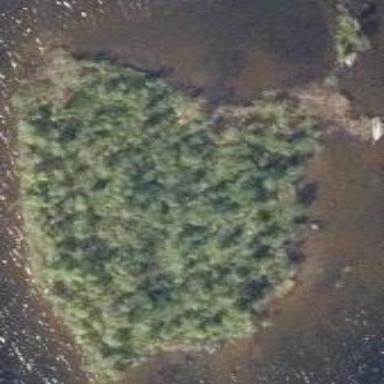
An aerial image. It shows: Islet.